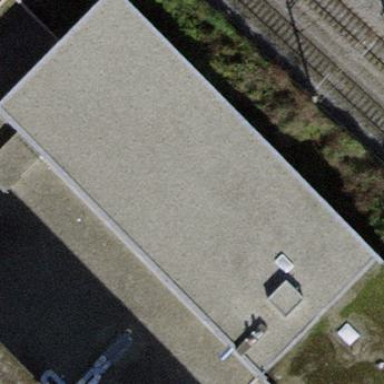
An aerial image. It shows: Part of building.